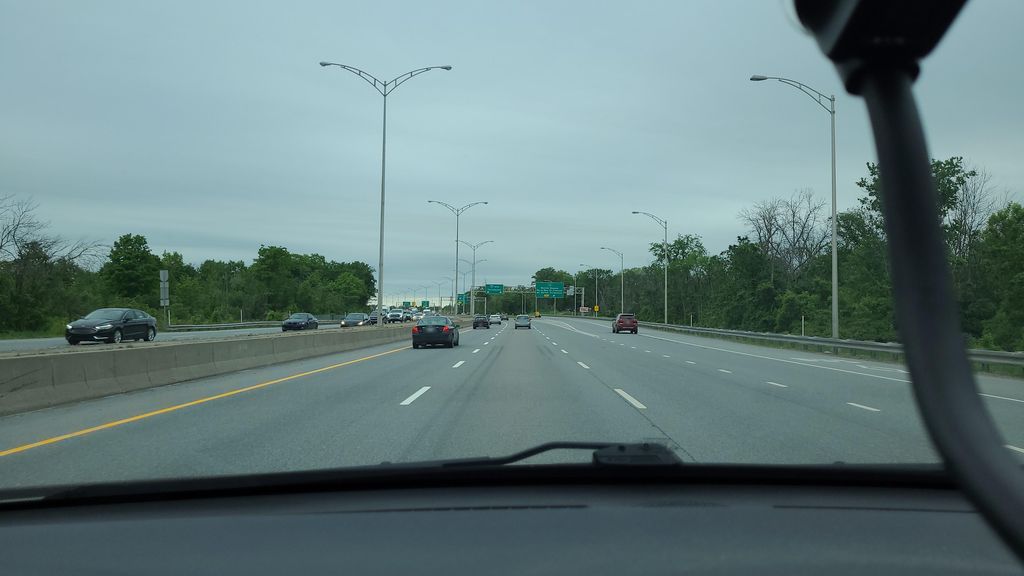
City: montreal